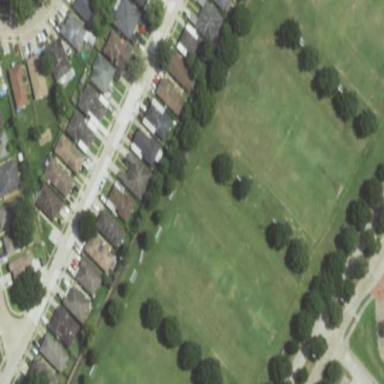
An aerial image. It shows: Grass pitch designated for soccer.